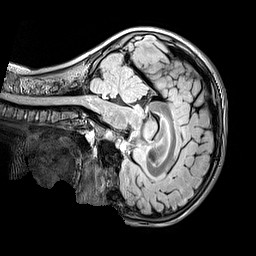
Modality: FLAIR
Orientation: sagittal
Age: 10
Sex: male
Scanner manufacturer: siemens
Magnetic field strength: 3 T
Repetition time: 5 s
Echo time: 0.388 s